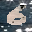
Label: 6